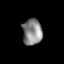
Tissue: lung
Cell type: Others
Senescence score: 0.5638
Nuclear area (px): 509
Mean DAPI intensity: 134.466